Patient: sex F, age 26
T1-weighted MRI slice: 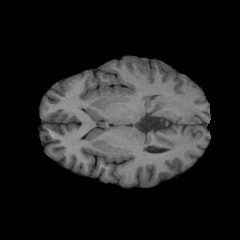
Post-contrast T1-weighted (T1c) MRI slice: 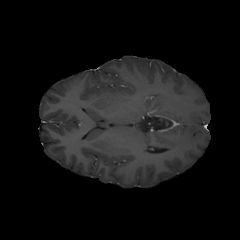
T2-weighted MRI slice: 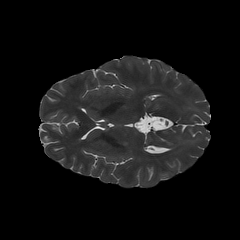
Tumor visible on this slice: no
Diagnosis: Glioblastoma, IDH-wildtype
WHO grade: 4